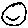
Label: smiley face